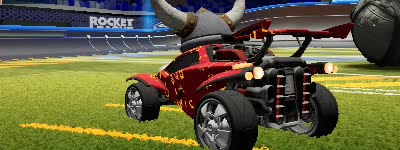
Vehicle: octane